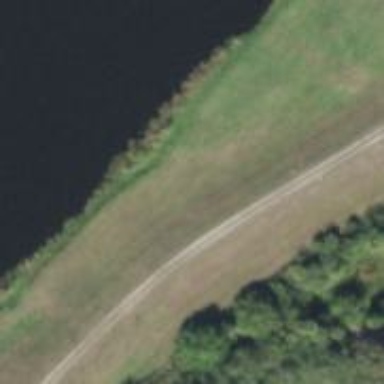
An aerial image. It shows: Track with embankment.